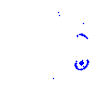
Particle: electron